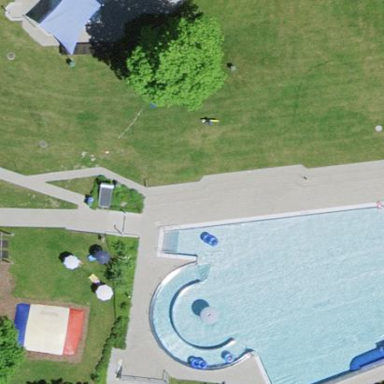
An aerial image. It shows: Swimming pool located in leisure land.